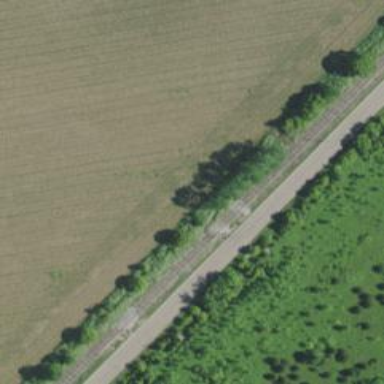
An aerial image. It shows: Preserved railway with rails.